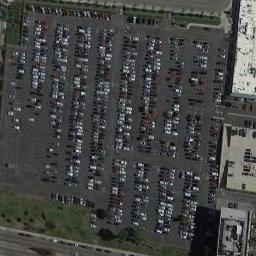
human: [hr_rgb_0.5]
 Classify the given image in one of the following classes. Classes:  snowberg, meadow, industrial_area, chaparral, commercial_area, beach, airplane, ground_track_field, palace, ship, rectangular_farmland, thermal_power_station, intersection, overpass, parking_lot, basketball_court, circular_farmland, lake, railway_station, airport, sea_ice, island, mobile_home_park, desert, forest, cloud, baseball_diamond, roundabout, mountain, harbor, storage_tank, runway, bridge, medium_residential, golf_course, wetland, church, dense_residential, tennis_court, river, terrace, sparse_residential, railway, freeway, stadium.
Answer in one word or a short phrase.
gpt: parking_lot